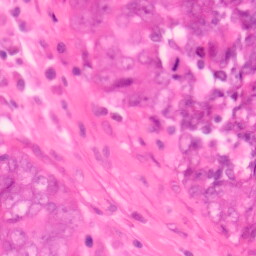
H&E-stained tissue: Colon